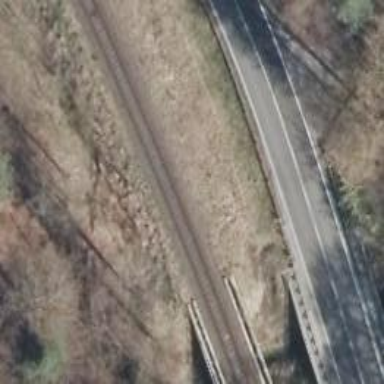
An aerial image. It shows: Railway bridge.